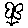
Label: flower